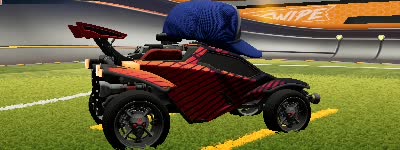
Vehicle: octane